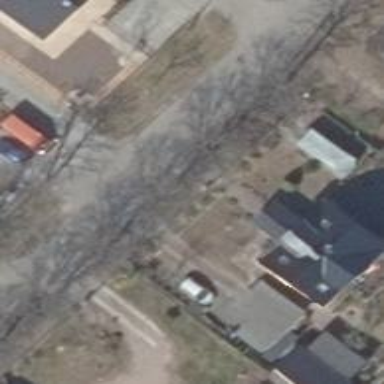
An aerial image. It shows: Residential road.